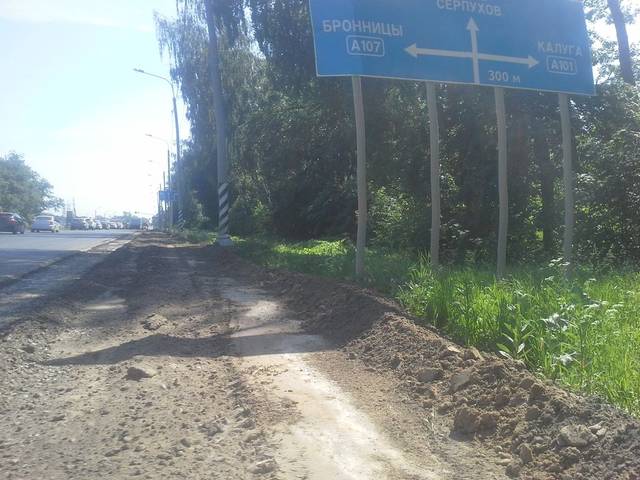
Region: Russia
Coordinates: 55.336, 37.528